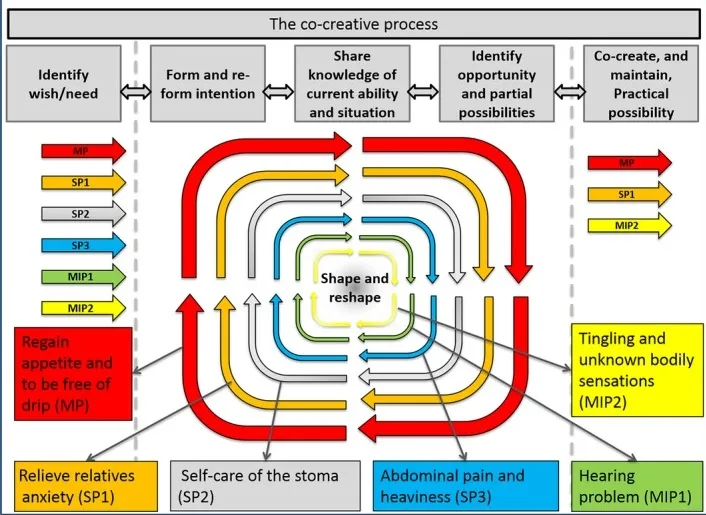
The co-creative process in case A. The main process is marked as (MP), sub-processes as (SP) and the micro-processes as (MIP).
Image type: radiology (ultrasound)